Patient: sex M, age 78
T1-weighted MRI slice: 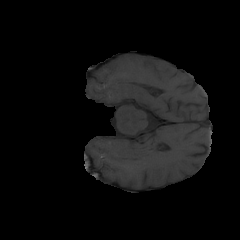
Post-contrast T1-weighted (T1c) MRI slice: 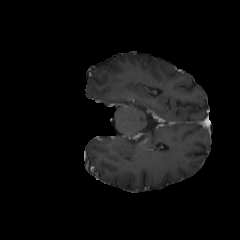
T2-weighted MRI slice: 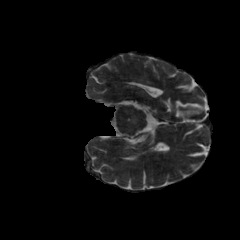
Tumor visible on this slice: no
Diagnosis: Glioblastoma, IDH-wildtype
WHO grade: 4